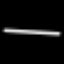
Label: line